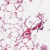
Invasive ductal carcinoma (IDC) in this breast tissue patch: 0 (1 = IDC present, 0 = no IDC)